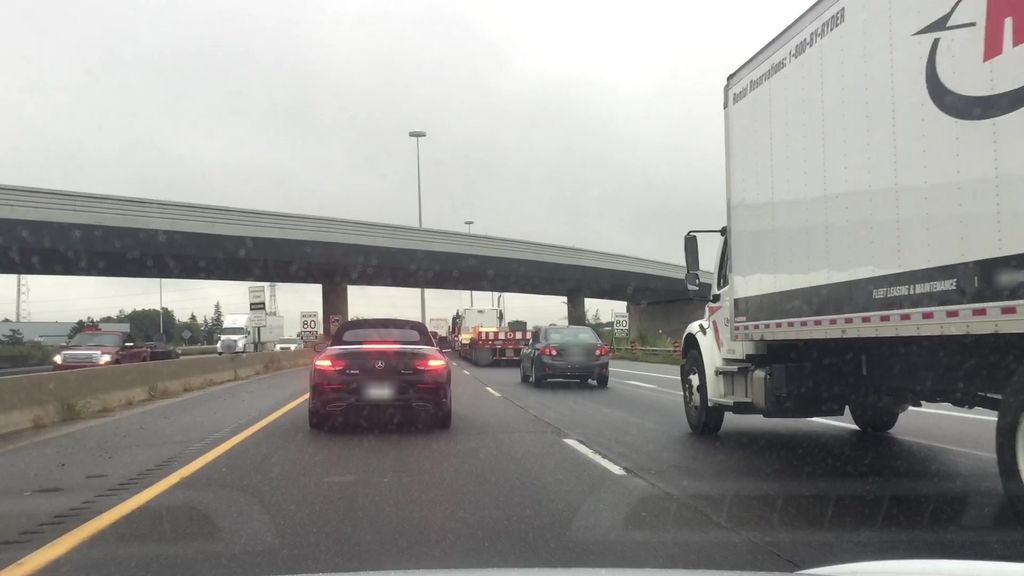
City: kitchener-waterloo